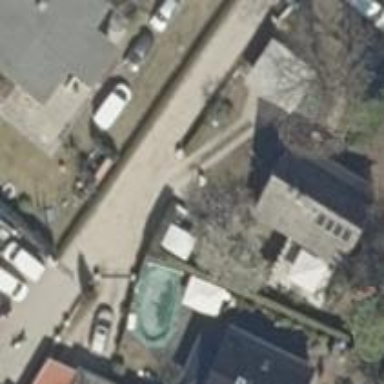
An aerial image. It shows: Driveway with compacted surface.